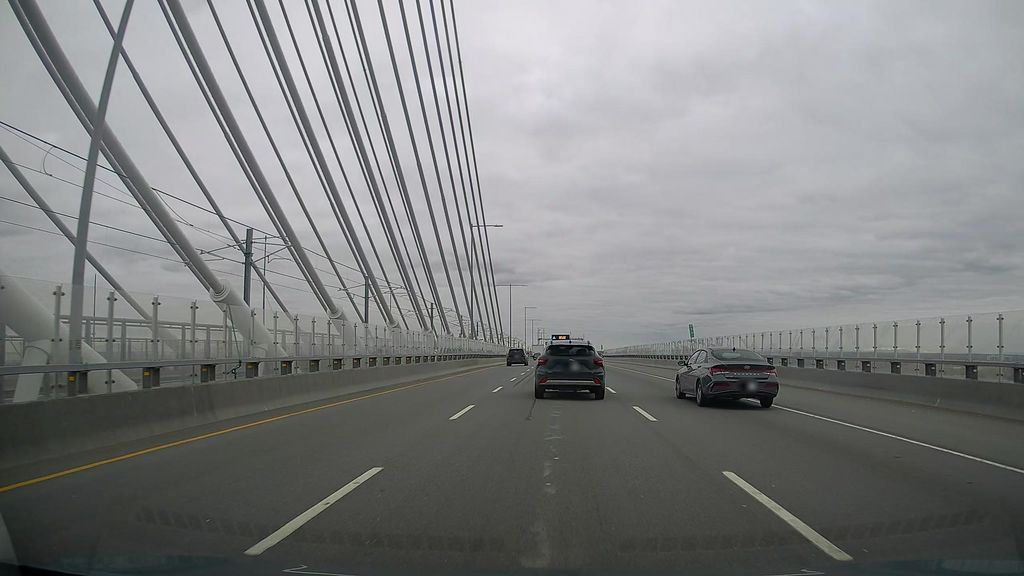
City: montreal